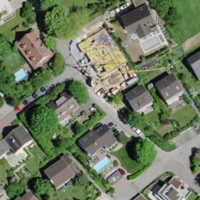
EUNIS habitat code: 55
Species observed at this site:
Diospyros lotus
Prunus lusitanica